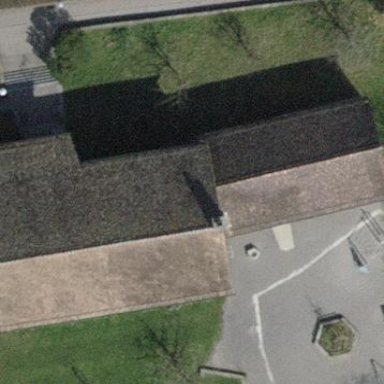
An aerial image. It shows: School building with gabled roof.